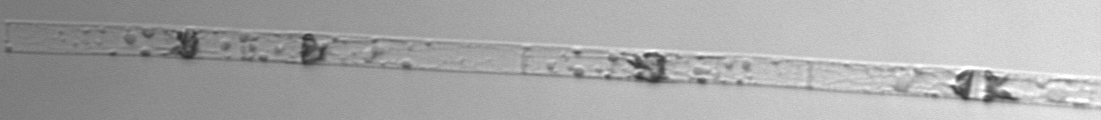
Label: Dactyliosolen_blavyanus